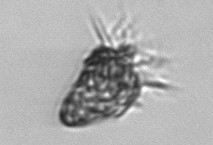
Label: Strombidium_tintinnodes